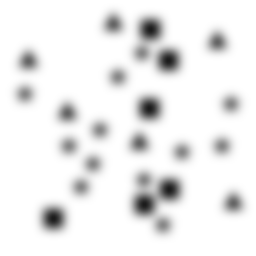
Squares: 6
Triangles: 6
Stars: 12
Total shapes: 24